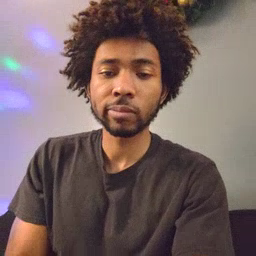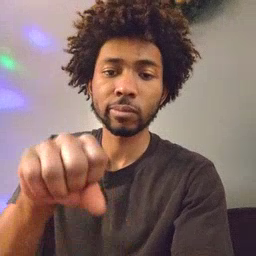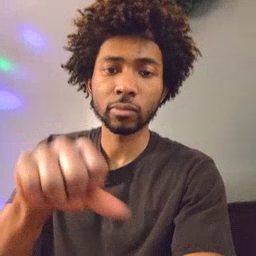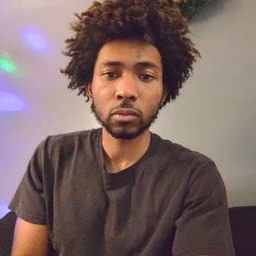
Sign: yes